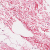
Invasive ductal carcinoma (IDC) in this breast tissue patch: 0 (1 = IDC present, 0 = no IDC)